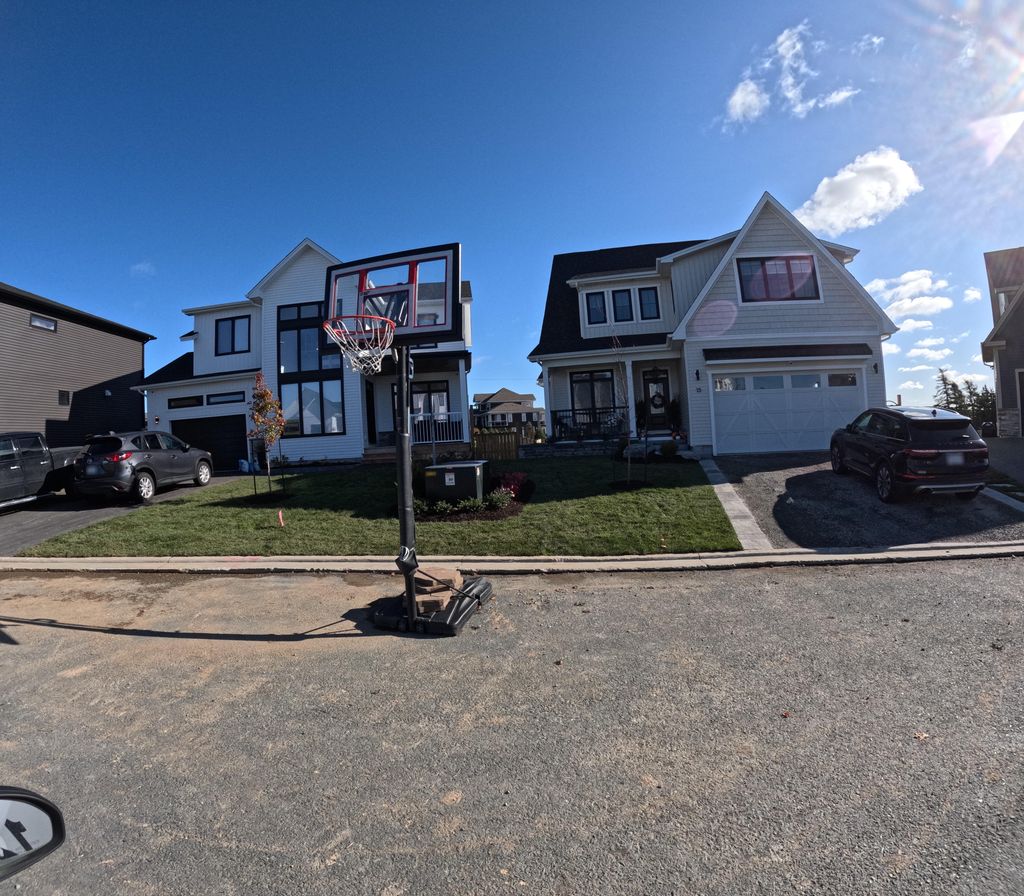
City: st_johns